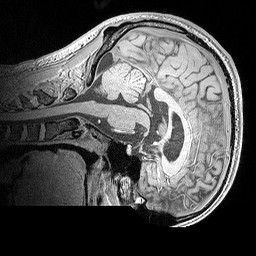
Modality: MP2RAGE
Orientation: sagittal
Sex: male
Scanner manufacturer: siemens
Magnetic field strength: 3 T
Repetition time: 5 s
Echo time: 0.00292 s